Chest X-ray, PA view. Patient: 30 years old, sex F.
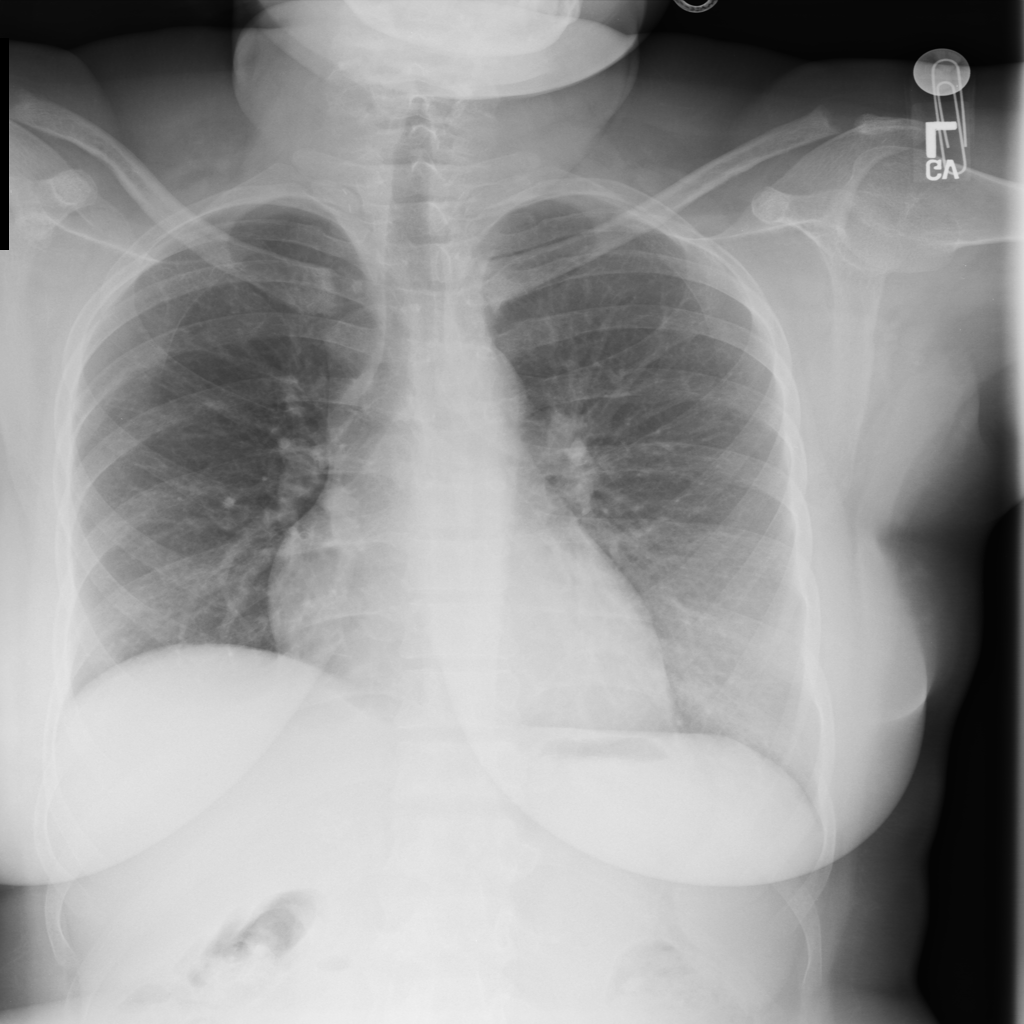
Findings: Consolidation